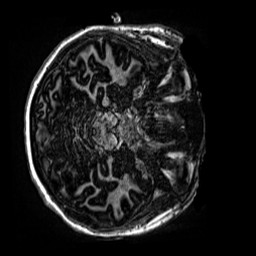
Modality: MP2RAGE
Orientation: axial
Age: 14
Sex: female
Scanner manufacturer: siemens
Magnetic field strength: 3 T
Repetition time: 4 s
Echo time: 0.00299 s